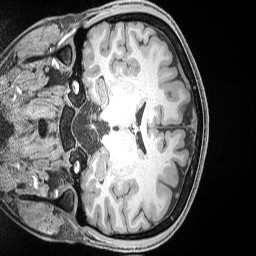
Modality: T1w
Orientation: coronal
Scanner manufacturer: siemens
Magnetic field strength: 3 T
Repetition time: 2.53 s
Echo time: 0.00169 s